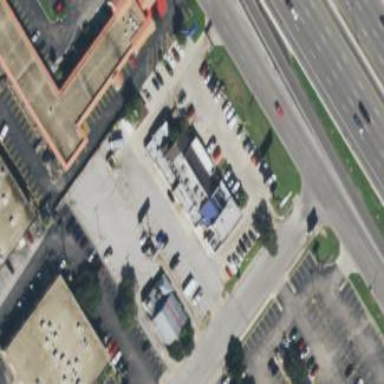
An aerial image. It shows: Retail building.